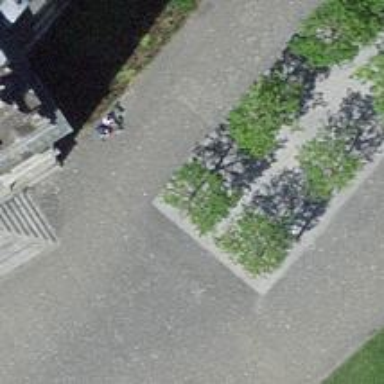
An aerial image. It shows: Concrete bench.